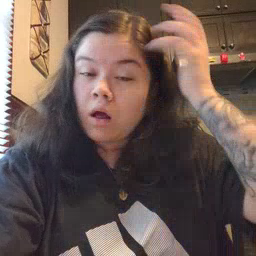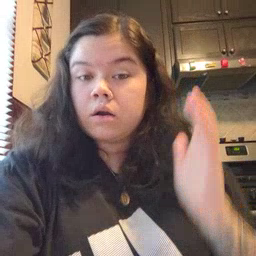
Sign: lion